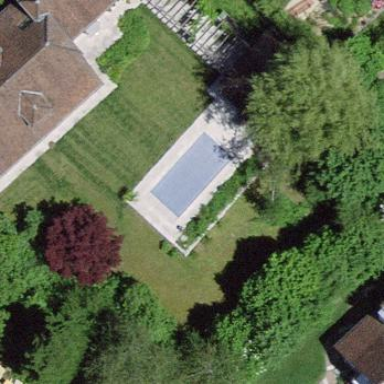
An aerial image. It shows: Swimming pool located in leisure land.